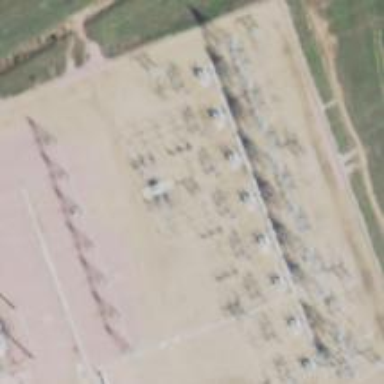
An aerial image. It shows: Switch for power supply.